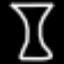
Label: hourglass